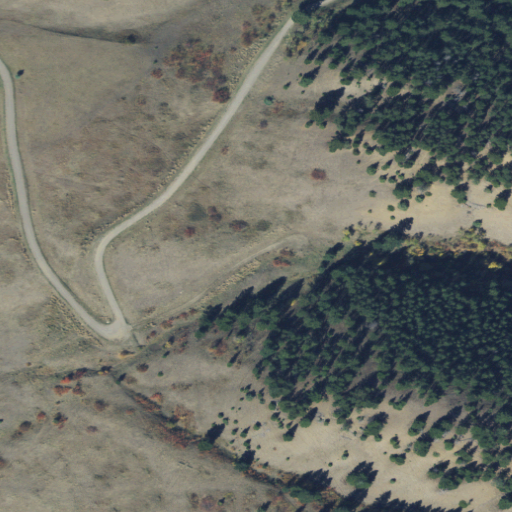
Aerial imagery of valley in Montana named Miser Canyon containing evergreen forest and shrub